Question:
I have a JTable with BasicScrollBarUI, I set the headers background color: table.getTableHeader().setBackground(GuiConstants.backgroundColor);
and the scrolbar background color:
public class ScrollBarUI extends BasicScrollBarUI {
'''
@Override
protected void paintTrack(Graphics g, JComponent c, Rectangle trackBounds) {
c.setBackground(GuiConstants.backgroundColor);
}
'''
}
I still have a square between them that its color won't change.
does anybody knows how to change it also to their color?
thanks
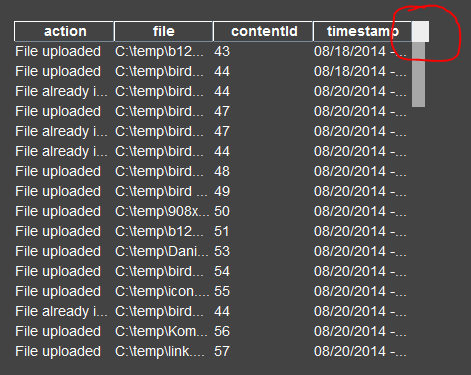
Answer: As shown in <URL>' method to add a colored 'Component':
'''
JPanel panel = new JPanel();
panel.setBackground(Color.gray);
scrollPane.setCorner(JScrollPane.UPPER_RIGHT_CORNER, panel);
'''
You may have to set the panel's <URL>.